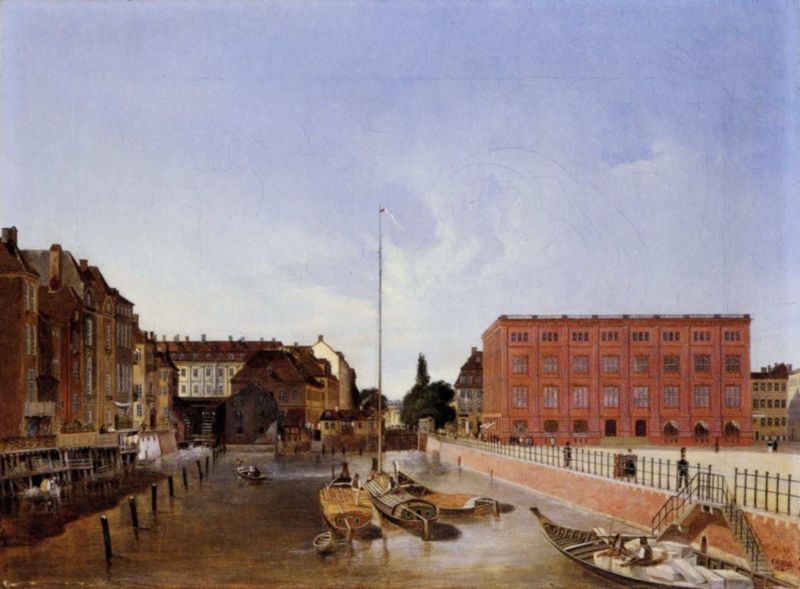
Titel: Berlin, Bauakademie von der Schlossbrücke aus
Künstler: Friedrich Wilhelm Klose
Standort: Berlin
Institution: Alte Nationalgalerie
Schlagwörter: baum, blau, gemälde, himmel, mann, schatten, wasser, weiß, wolken, aquarell, bäume, fluss, gelb, grün, landschaft, menschen, see, stadt, ufer, braun, fenster, glas, grau, hell, holz, licht, mitte, orange, pfeiler, straße, dach, gebäude, haus, rot, wolke, zaun, beige, malerei, architektur, steine, holland, niederlande, gracht, häuser, morgen, mühle, natur, pfähle, spiegelung, wolen, brücke, brüstung, gewässer, kanal, sonne, hochwasser, schnur, drei, kaufmann, personen, front, rosa, boot, boote, handel, kahn, kamin, kamine, schornstein, stock, schiff, schiffe, segelboot, segelschiffe, sommer, fassade, fassaden, italien, vedute, venedig, schule, fahne, flagge, mast, transport, leer, verlassen, mauer, schornsteine, ziegel, farbe, backstein, fabrik, läden, platz, bug, hafen, industrie, kähne, ladung, anleger, kai, kaimauer, lastkahn, masten, promenade, quai, fahnenmast, querformat, steg, stämme, treppe, treppen, wetter, ruderboot, bohlen, geländer, stufen, segelboote, halle, pfosten, stadtansicht, vier, berlin, palast, pfahl, fracht, seil, becken, soldat, wimpel, rotbraun, stadtlandschaft, siedlung, staft, uferpromenade, geschosse, kontor, überflutung, überschwemmung, spaziergänger, stange, akademie, anlegestelle, pfahlbauten, angler, speicher, schinkel, lager, ware, stempen, heck, hafenstadt, fahnenstange, steinquader, steinblöcke, fronten, neugotik, bauakademie, piazza, pakete, lagerhalle, gondel, beiboote, großstadt, hamburg, motorboot, flaneure, geduckt, blöcke, reihenhäuser, venezianisch, waren, plane, krakelee, schmutzig, husar, taghell, vendedig, fassadeb, statt, anlegesteg, speicherhaus, handelsschiffe, plaza, ballast, ballat, figurenn, handelsplatz, kanaletto, masz, neugotsisch, pflöck, spiegeluung, umschlagplatz, venecia, warenumschlag, überschemmung, mggemälde